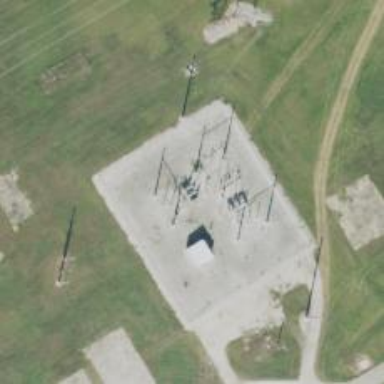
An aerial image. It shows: Switch used for power control.